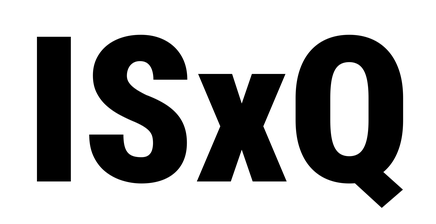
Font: Roboto_Condensed_Black